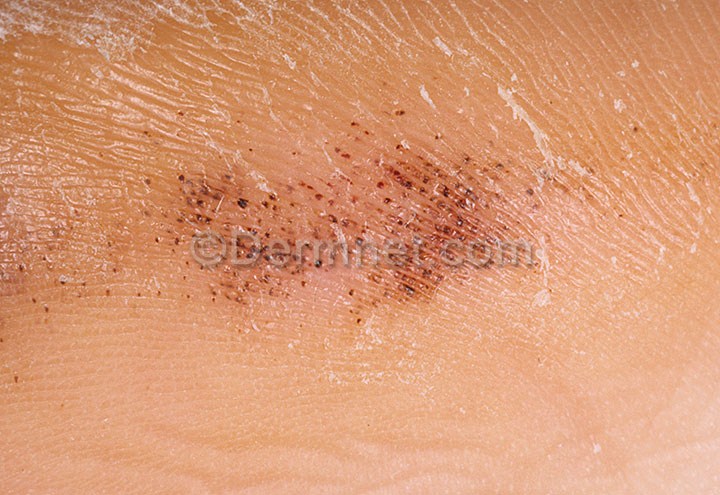
Disease: Warts Molluscum and other Viral Infections